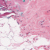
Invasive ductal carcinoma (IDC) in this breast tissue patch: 0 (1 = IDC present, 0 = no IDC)